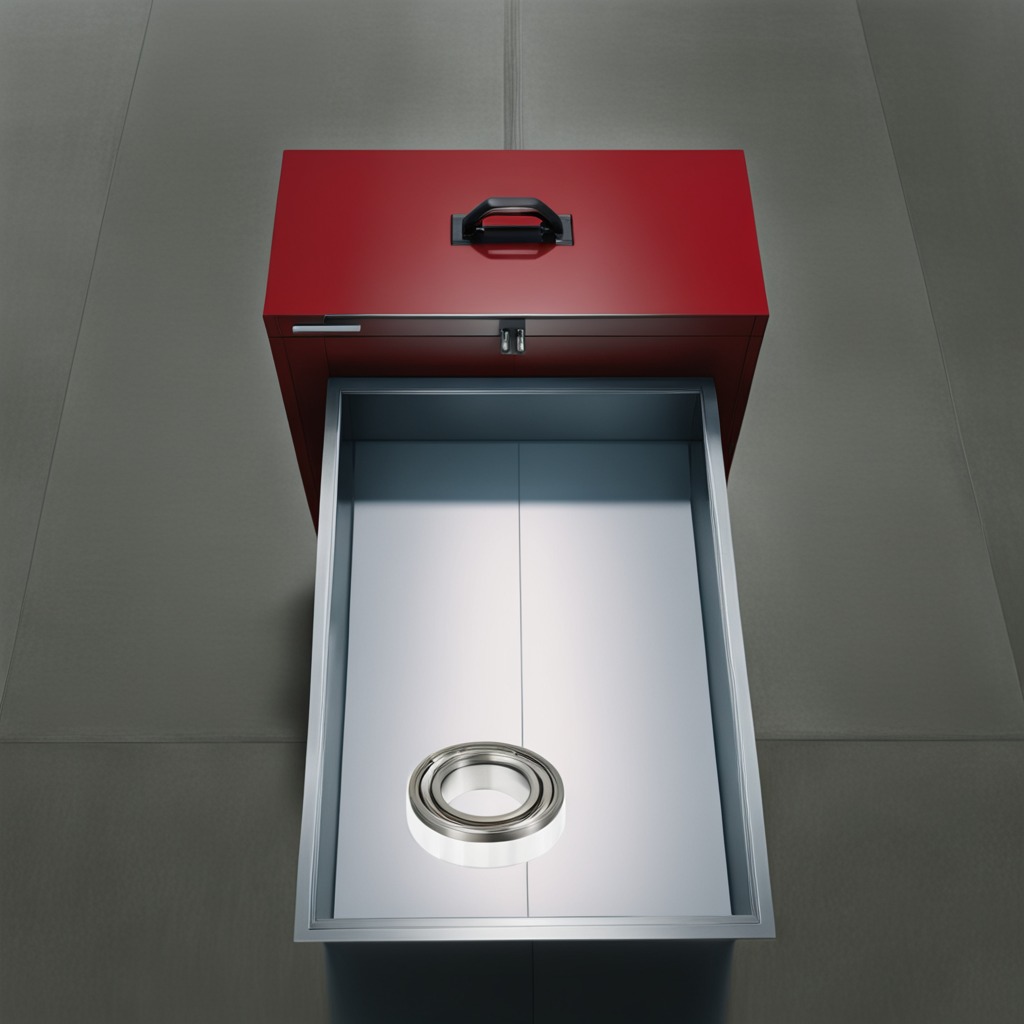
A metal ball bearing lies on the toolbox surface in an airplane hangar workshop 8K.